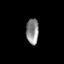
Tissue: prostate
Cell type: T cells
Senescence score: 0.6969
Nuclear area (px): 312
Mean DAPI intensity: 140.455